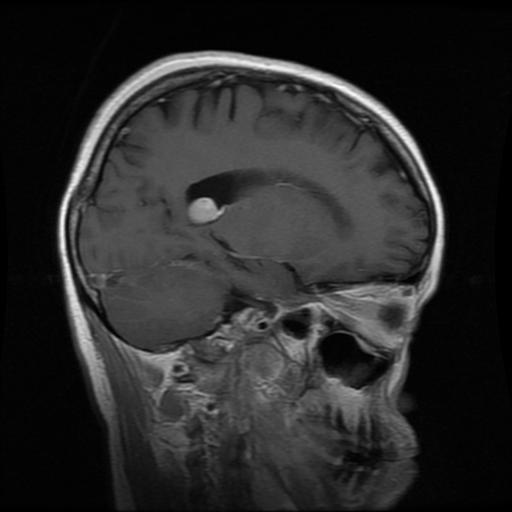
Label: meningioma